Question: I am building a racing game in OpenGL using Glut, and I'm a bit lost in the details. First of all, any suggestions or a road map would be more than great.
So far what I am thinking is this:
1. Tree implementation for transformations.
2. Simulated dynamics.(*)
3. Octree implementation for collision detection.
4. Actual collision detection.(*)
5. Modelling in Maya and export them as .OBJs.
6. Polishing the game with GLSL or something like that for graphics quality.
I am not sure the order of these two.
So I started with the simulated dynamics without a tree implementation, and it turned out to be a huge chaos for me. Is there any way you can think of something that could help me to build such a tree to use in racing game?
I thought of something like this but I have no idea how to implement it.

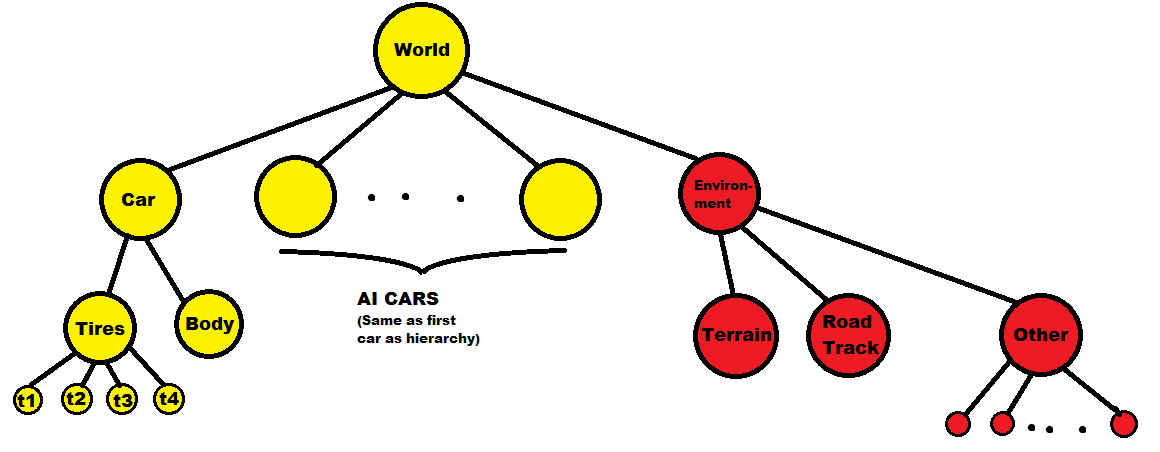
Answer: I would suggest the exact opposite of @bezad.
Start with a single car and an infinite road.
Split the problem of rendering and dynamics into two completely different things. The common 'Car' updates and/or is the link between the 'CarRenderModel' and the 'CarPhysicsModel'.
What shapes the 'Car' puts into the GL scene is up to the 'Car'.
Among other things, this means you can have a really simple 'Car' show up on screen, and attach a really simple physics model to it, and either make the 'Car' prettier or make it behave physically better without having to tie the two together. And, ideally, at each stage you have something .
So, a car that is a rectangle, 5 long 3 wide and 1 unit high. A road that is 13 units wide, and goes on forever. A stationary camera. Maybe a horizon. The first physics model is a rocket ship, where every second you push down on an arrow key the car gains x units/second of velocity in that direction. Note that this car doesn't rotate -- it is axis aligned. If the car leaves the road, it explodes, and the "game" ends.
You now have something on the screen that responds to user input. You could spend time making a fancier car model (wheels, etc), or you could improve the car physics and control model (direction! Angle! Breaking != speeding up!), or you could make the environment more interesting (add black-and-white stripes so you can see velocity at the edge of the road. An off-road portion near the road, and maybe trees that blow up the car), or you could make the camera more interesting (say, it stays behind the car, and looks over its shoulder).
Now, for dynamics, I'd treat universe-car interaction using distinct code from car-car interaction, just to keep my sanity intact. The car doesn't get to modify the environment.
This means you can write a bunch of the car-universe interaction easier than you can the car-car interaction.
...
Building an arbitrary tree in C++ is easy.
'''
#include <vector>
#include <memory>
#include <string>
struct MyTree;
typedef std::unique_ptr<MyTree> upTree; // punt on memory management!
struct MyBaseNode;
typedef std::unique_ptr<MyBaseNode> upNode;
struct MyTree {
std::vector<upTree> children;
upNode node;
MyTree( upNode node_ ):node(std::move(node_)) {}
private:
// if C++11 compiler, use these:
MyTree( MyTree const& ) = delete;
MyTree& operator=( MyTree const& ) = delete;
// if C++03, use these:
// MyTree( MyTree const& ); // no implementation
// MyTree& operator=( MyTree const& ); // no implementation
};
upTree make_tree(upNode node) { return upTree( new MyTree(std::move(node)) ); }
enum EOrder{ eFirst, eMiddle, eLast };
template<typename Functor>
void walk_tree( upTree const& tree, Functor f, bool bFirst = true, bool bLast = true) {
if (!tree) return;
f( tree, bFirst, bLast );
for (auto it = tree->children.begin(); it != tree->children.end(); ++it) {
bool bChildFirst = (it == tree->children.begin());
bool bChildLast = ((it+1) == tree->children.end());
walk_tree( *it, f, bChildFirst, bChildLast );
}
}
struct MyBaseNode {
virtual ~MyBaseNode() {};
// put things that your tree nodes have to be able to do here
// as pure virtual functions...
virtual std::string MyName() const = 0;
};
struct CarsNode : MyBaseNode {
// cars node implementation!
virtual std::string MyName() const /*override*/ { return "I am a bunch of CARS!"; }
};
upNode make_cars() { return upNode( new CarsNode() ); }
struct CarNode : MyBaseNode {
// car node implementation!
virtual std::string MyName() const /*override*/ { return "I am a CAR!"; }
};
upNode make_car() { return upNode( new CarNode() ); }
struct RoadNode : MyBaseNode {
// car node implementation!
virtual std::string MyName() const /*override*/ { return "I am a ROAD!"; }
};
upNode make_road() { return upNode( new RoadNode() ); }
#include <iostream>
void tree_printer_func( upTree const& tree, bool bFirst, bool bLast ) {
if (bFirst) std::cout << "[ ";
if (tree->node) {
std::cout << tree->node->MyName().c_str();
} else {
std::cout << "nullNode";
}
if (bLast) {
std::cout << " ]
";
} else {
std::cout << ", ";
}
}
int main() {
upTree root = make_tree(upNode());
upTree carsTree = make_tree(make_cars());
carsTree->children.push_back( make_tree( make_car() ) );
carsTree->children.push_back( make_tree( make_car() ) );
root->children.push_back( std::move(carsTree) );
upTree roadTree = make_tree(make_road());
root->children.push_back( std::move(roadTree) );
walk_tree( root, tree_printer_func );
}
'''
the above is pretty rough (I didn't get end-node handling quite right in the printer, for example), but it demonstrates a non-homogenious, non-leaking, n-ary tree structure in C++.